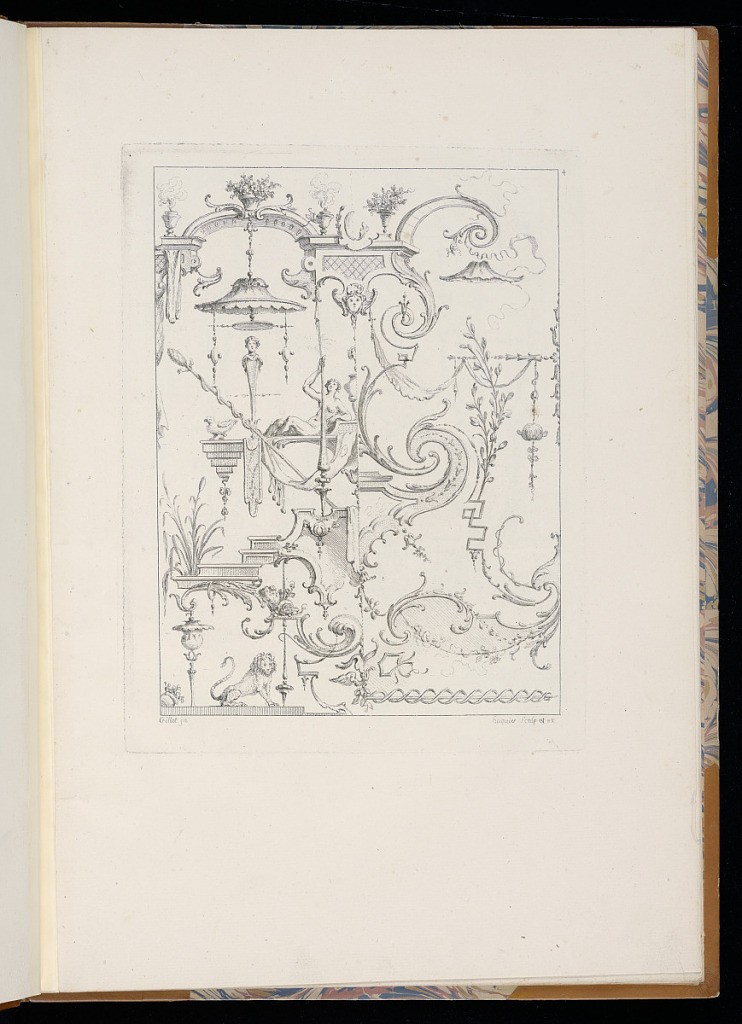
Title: Arabesque Ornament Designs
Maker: Claude Gillot, French, 1673–1722
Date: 1749–61
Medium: Etching on laid paper
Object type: Print
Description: Fourth plate from a series of bifurcated arabesque/ grotesque panel designs with a different design on the left and right side of the plate. The ornament features fleurons, foliage, rinceaux, scrolling leaves, cartouches, architectural details, ribbons, steps, herms, masks, vases of flowers, canopies, incense burners, birds, figures, a lion, drapery, rosettes, wings, and diaper patterns. The plate is numbered and signed.